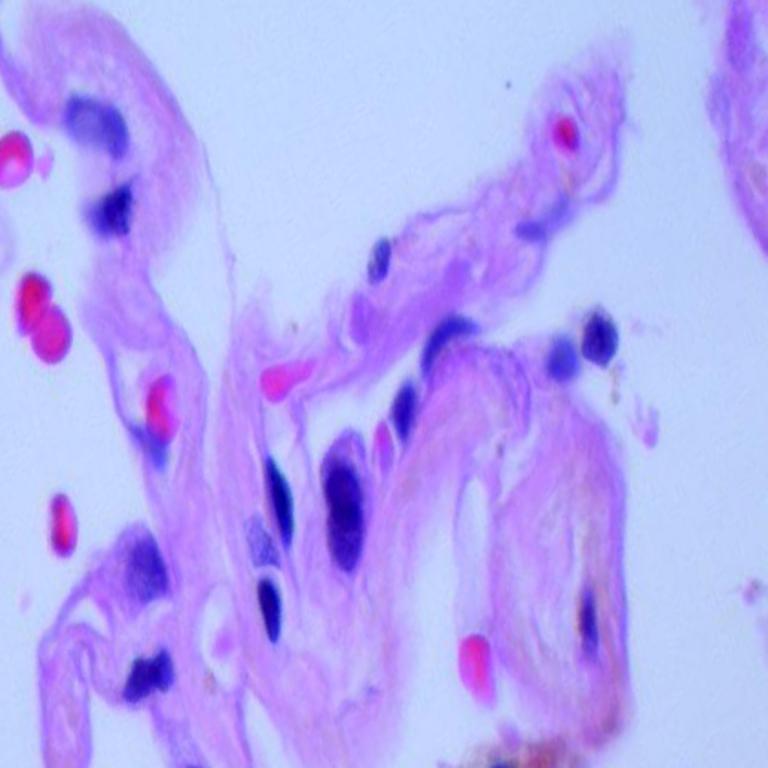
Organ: lung
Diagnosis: benign